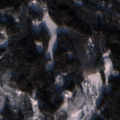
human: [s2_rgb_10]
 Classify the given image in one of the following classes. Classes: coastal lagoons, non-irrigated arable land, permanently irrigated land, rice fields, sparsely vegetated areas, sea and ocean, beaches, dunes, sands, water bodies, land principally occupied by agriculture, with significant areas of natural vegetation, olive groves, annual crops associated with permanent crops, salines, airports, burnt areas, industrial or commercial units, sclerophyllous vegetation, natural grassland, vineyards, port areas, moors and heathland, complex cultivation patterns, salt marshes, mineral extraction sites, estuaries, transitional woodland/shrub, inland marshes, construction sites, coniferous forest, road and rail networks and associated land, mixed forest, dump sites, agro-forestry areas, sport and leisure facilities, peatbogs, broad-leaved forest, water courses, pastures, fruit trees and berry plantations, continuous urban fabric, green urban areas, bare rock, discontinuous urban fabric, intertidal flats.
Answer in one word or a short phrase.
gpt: coniferous forest, mixed forest, transitional woodland/shrub